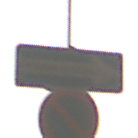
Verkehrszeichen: EinbahnstrasseRechtsweisend
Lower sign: EingeschraenktesHalteverbot
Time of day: SunriseSunset
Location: Roofed (Suburban)
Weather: Clear
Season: NotSpecified
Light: Natural